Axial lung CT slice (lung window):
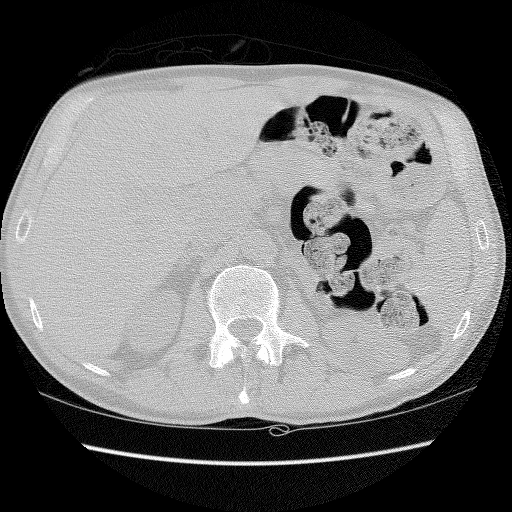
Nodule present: no